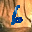
Label: 6